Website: walmart
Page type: cross-sells
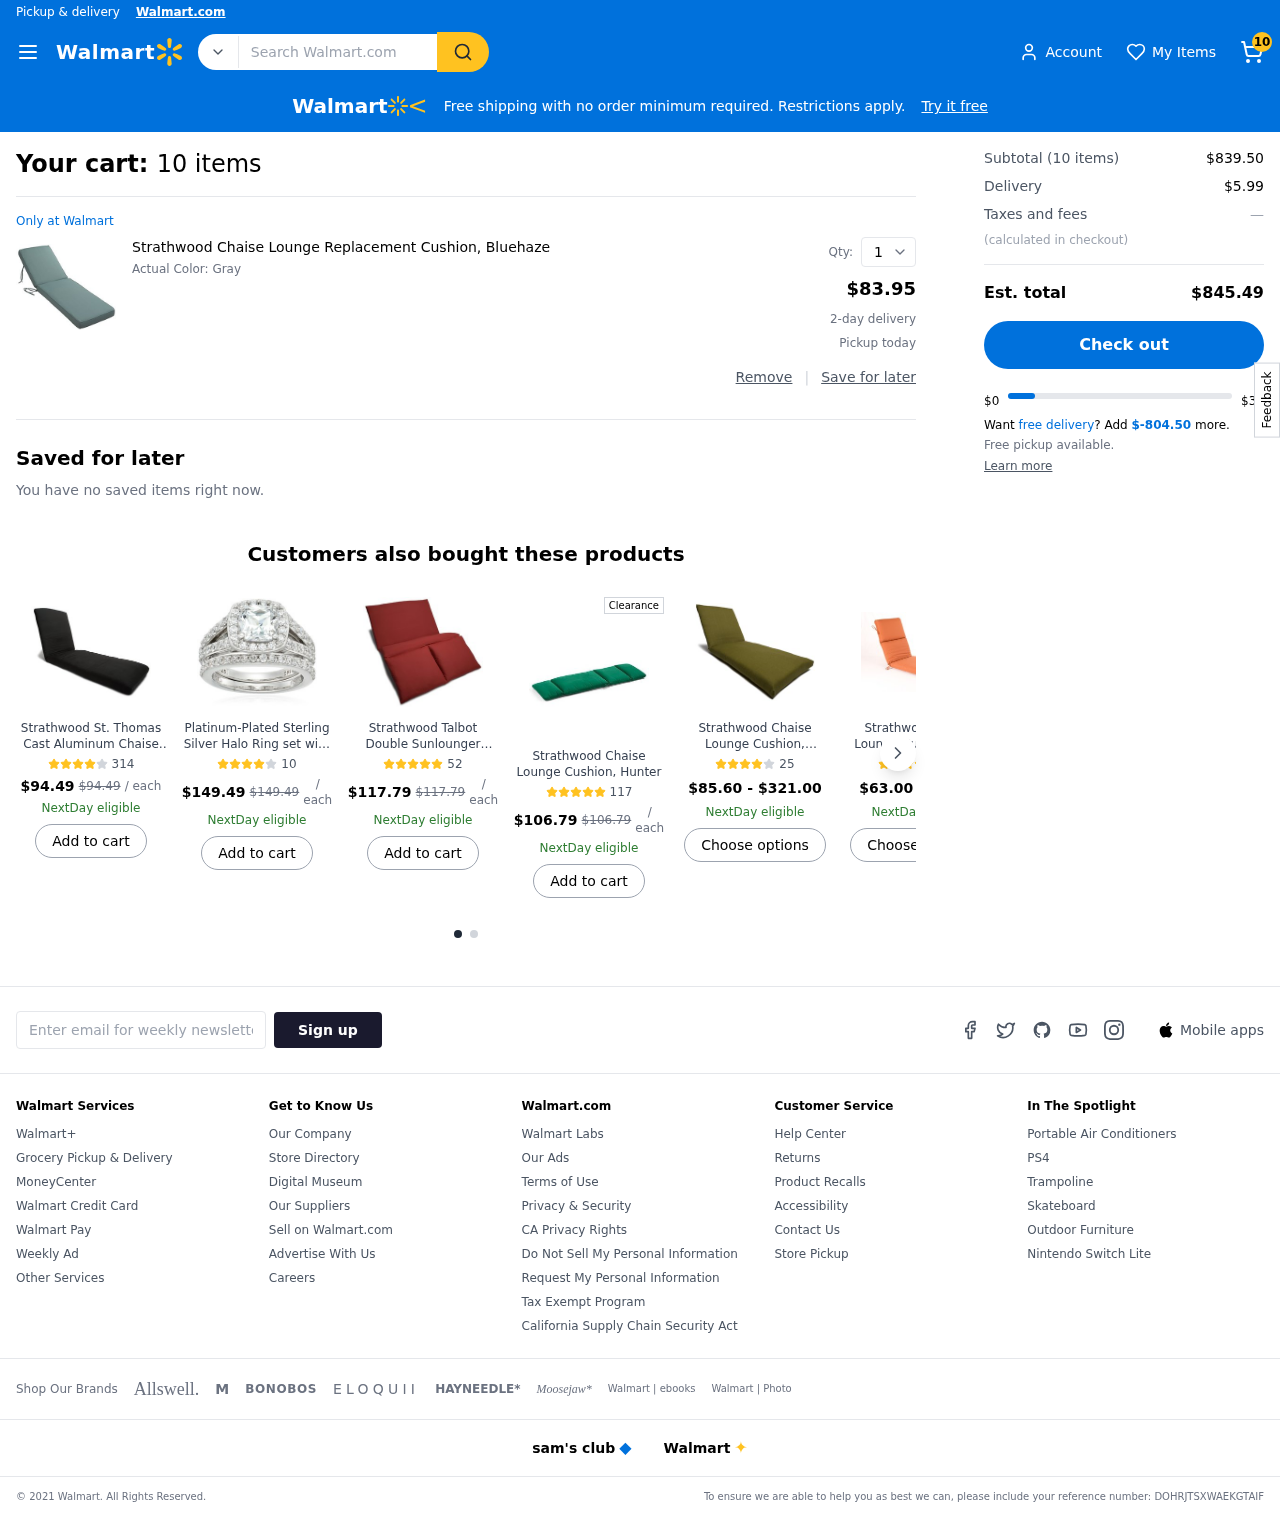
Product elements: key: PRODUCT1_NAME
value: Strathwood Chaise Lounge Replacement Cushion, Bluehaze
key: PRODUCT1_PRICE
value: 83.95
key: PRODUCT1_QUANTITY
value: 1
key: PRODUCT6_PRICE
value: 107
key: PRODUCT7_PRICE
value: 70
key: PRODUCT2_NAME
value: Strathwood St. Thomas Cast Aluminum Chaise Lounge Cushion, Solid Black
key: PRODUCT2_NUM_RATINGS
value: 314
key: PRODUCT2_PRICE
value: $94.49
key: PRODUCT2_ORIGINAL_PRICE
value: $94.49
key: PRODUCT3_NAME
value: Platinum-Plated Sterling Silver Halo Ring set with Cushion Cut Swarovski Zirconia (2.41 cttw), Size
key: PRODUCT3_NUM_RATINGS
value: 10
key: PRODUCT3_PRICE
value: $149.49
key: PRODUCT3_ORIGINAL_PRICE
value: $149.49
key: PRODUCT4_NAME
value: Strathwood Talbot Double Sunlounger Cushion, Garnet
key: PRODUCT4_NUM_RATINGS
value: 52
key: PRODUCT4_PRICE
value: $117.79
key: PRODUCT4_ORIGINAL_PRICE
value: $117.79
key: PRODUCT5_NAME
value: Strathwood Chaise Lounge Cushion, Hunter
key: PRODUCT5_NUM_RATINGS
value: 117
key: PRODUCT5_PRICE
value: $106.79
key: PRODUCT5_ORIGINAL_PRICE
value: $106.79
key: PRODUCT6_NAME
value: Strathwood Chaise Lounge Cushion, Pearwood
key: PRODUCT6_NUM_RATINGS
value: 25
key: PRODUCT7_NAME
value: Strathwood Chaise Lounge Cushion, Brick
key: PRODUCT7_NUM_RATINGS
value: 491
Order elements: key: ORDER_NUM_ITEMS
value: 10
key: ORDER_NUM_ITEMS
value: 10 items
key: ORDER_SUBTOTAL
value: $839.50
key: ORDER_SHIPPING_COST
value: $5.99
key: ORDER_TOTAL
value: $845.49
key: ORDER_FREE_DELIVERY_REMAINING
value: $-804.50
Search elements: key: HEADER_SEARCH
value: Search Walmart.com